Interaction volume radius: 5 \u00c5
Interaction volume height: 15 \u00c5
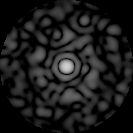
Disorder parameter: 0.805